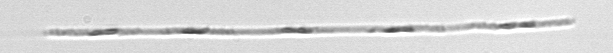
Label: Leptocylindrus